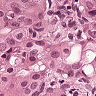
Metastatic tissue present: yes